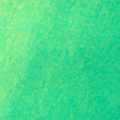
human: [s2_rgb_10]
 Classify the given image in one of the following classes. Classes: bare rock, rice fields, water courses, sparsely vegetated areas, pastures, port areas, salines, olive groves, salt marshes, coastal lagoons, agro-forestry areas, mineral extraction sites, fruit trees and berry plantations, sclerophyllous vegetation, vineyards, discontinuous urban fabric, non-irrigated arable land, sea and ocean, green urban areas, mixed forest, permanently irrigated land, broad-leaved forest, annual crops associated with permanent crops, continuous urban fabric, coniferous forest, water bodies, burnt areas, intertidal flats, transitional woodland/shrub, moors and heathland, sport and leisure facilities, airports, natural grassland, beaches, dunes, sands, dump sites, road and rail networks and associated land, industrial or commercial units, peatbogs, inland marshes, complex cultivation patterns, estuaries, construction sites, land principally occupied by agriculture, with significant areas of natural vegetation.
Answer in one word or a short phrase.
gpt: sea and ocean